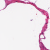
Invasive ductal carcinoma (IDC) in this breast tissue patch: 0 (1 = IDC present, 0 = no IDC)